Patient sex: M
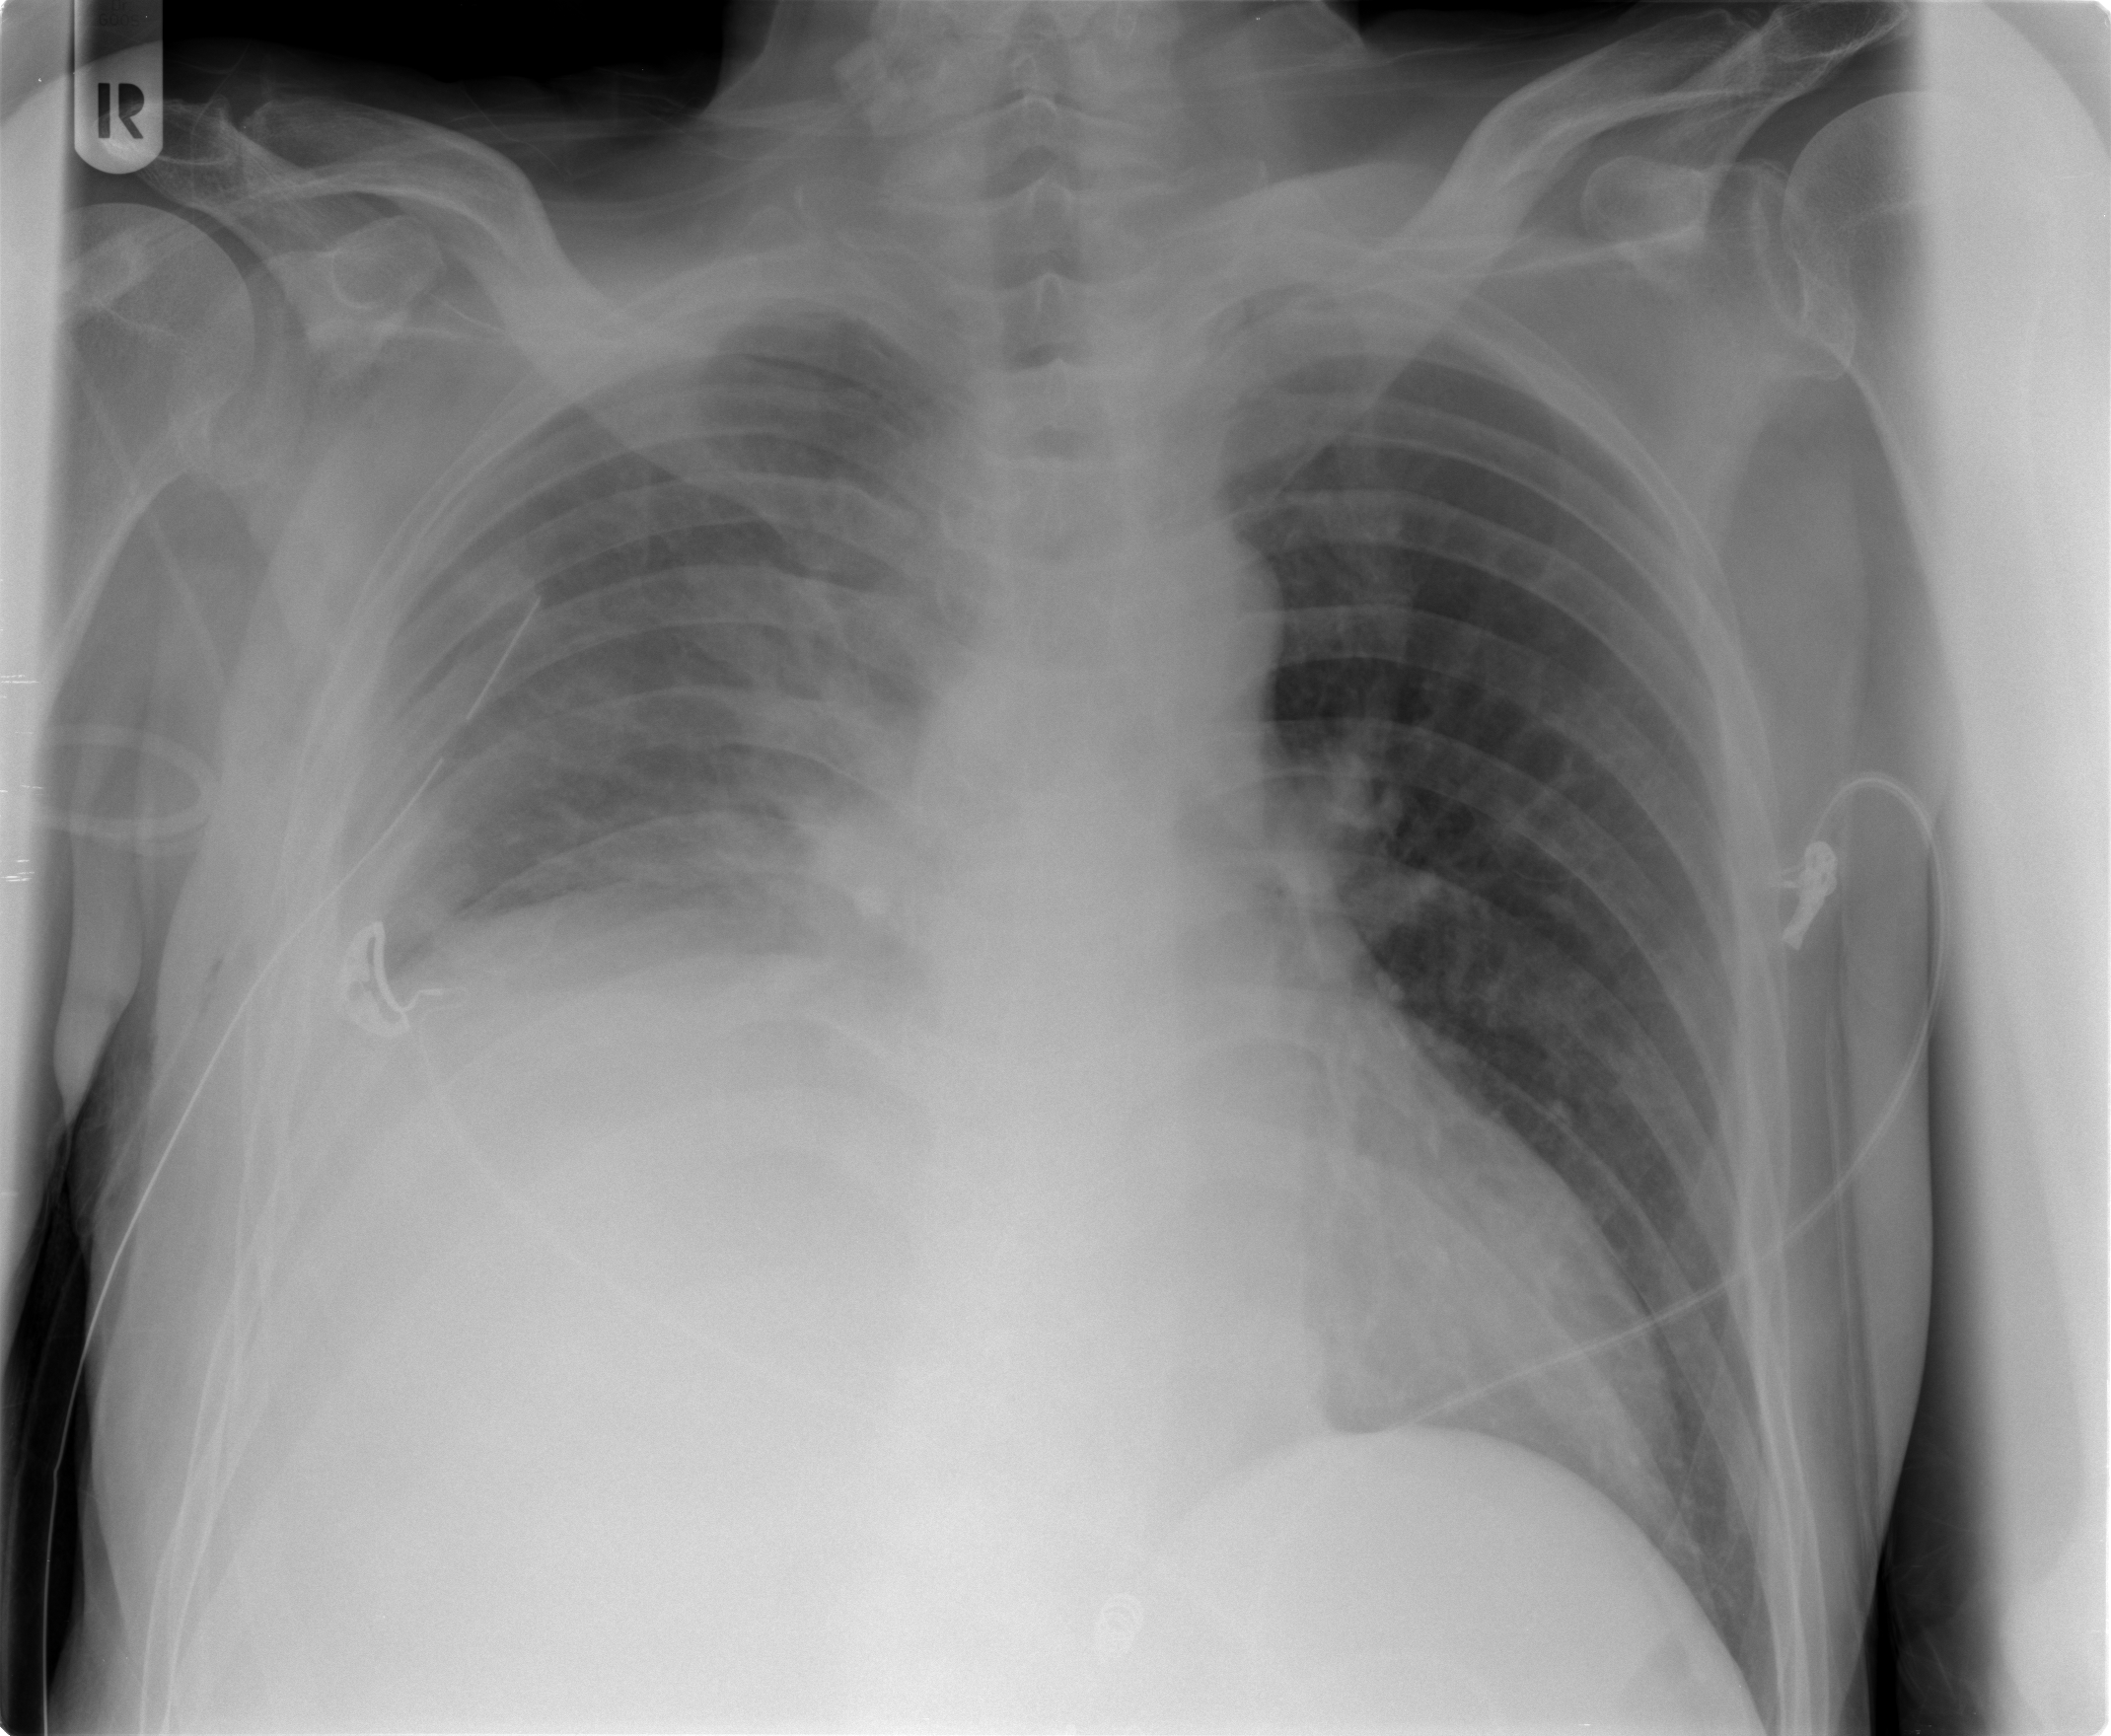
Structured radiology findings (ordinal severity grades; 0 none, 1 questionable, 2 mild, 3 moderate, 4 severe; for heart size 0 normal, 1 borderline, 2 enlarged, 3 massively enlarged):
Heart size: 0
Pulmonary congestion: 2
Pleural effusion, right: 2
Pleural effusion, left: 0
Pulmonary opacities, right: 2
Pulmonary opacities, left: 0
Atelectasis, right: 3
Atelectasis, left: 0